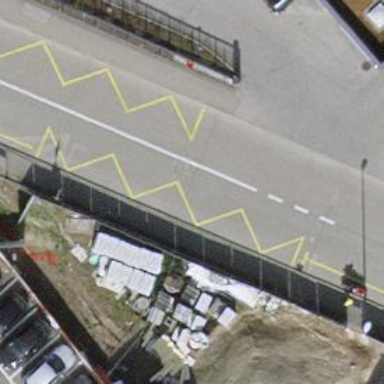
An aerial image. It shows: Bus stop with platform for public transport.